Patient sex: M
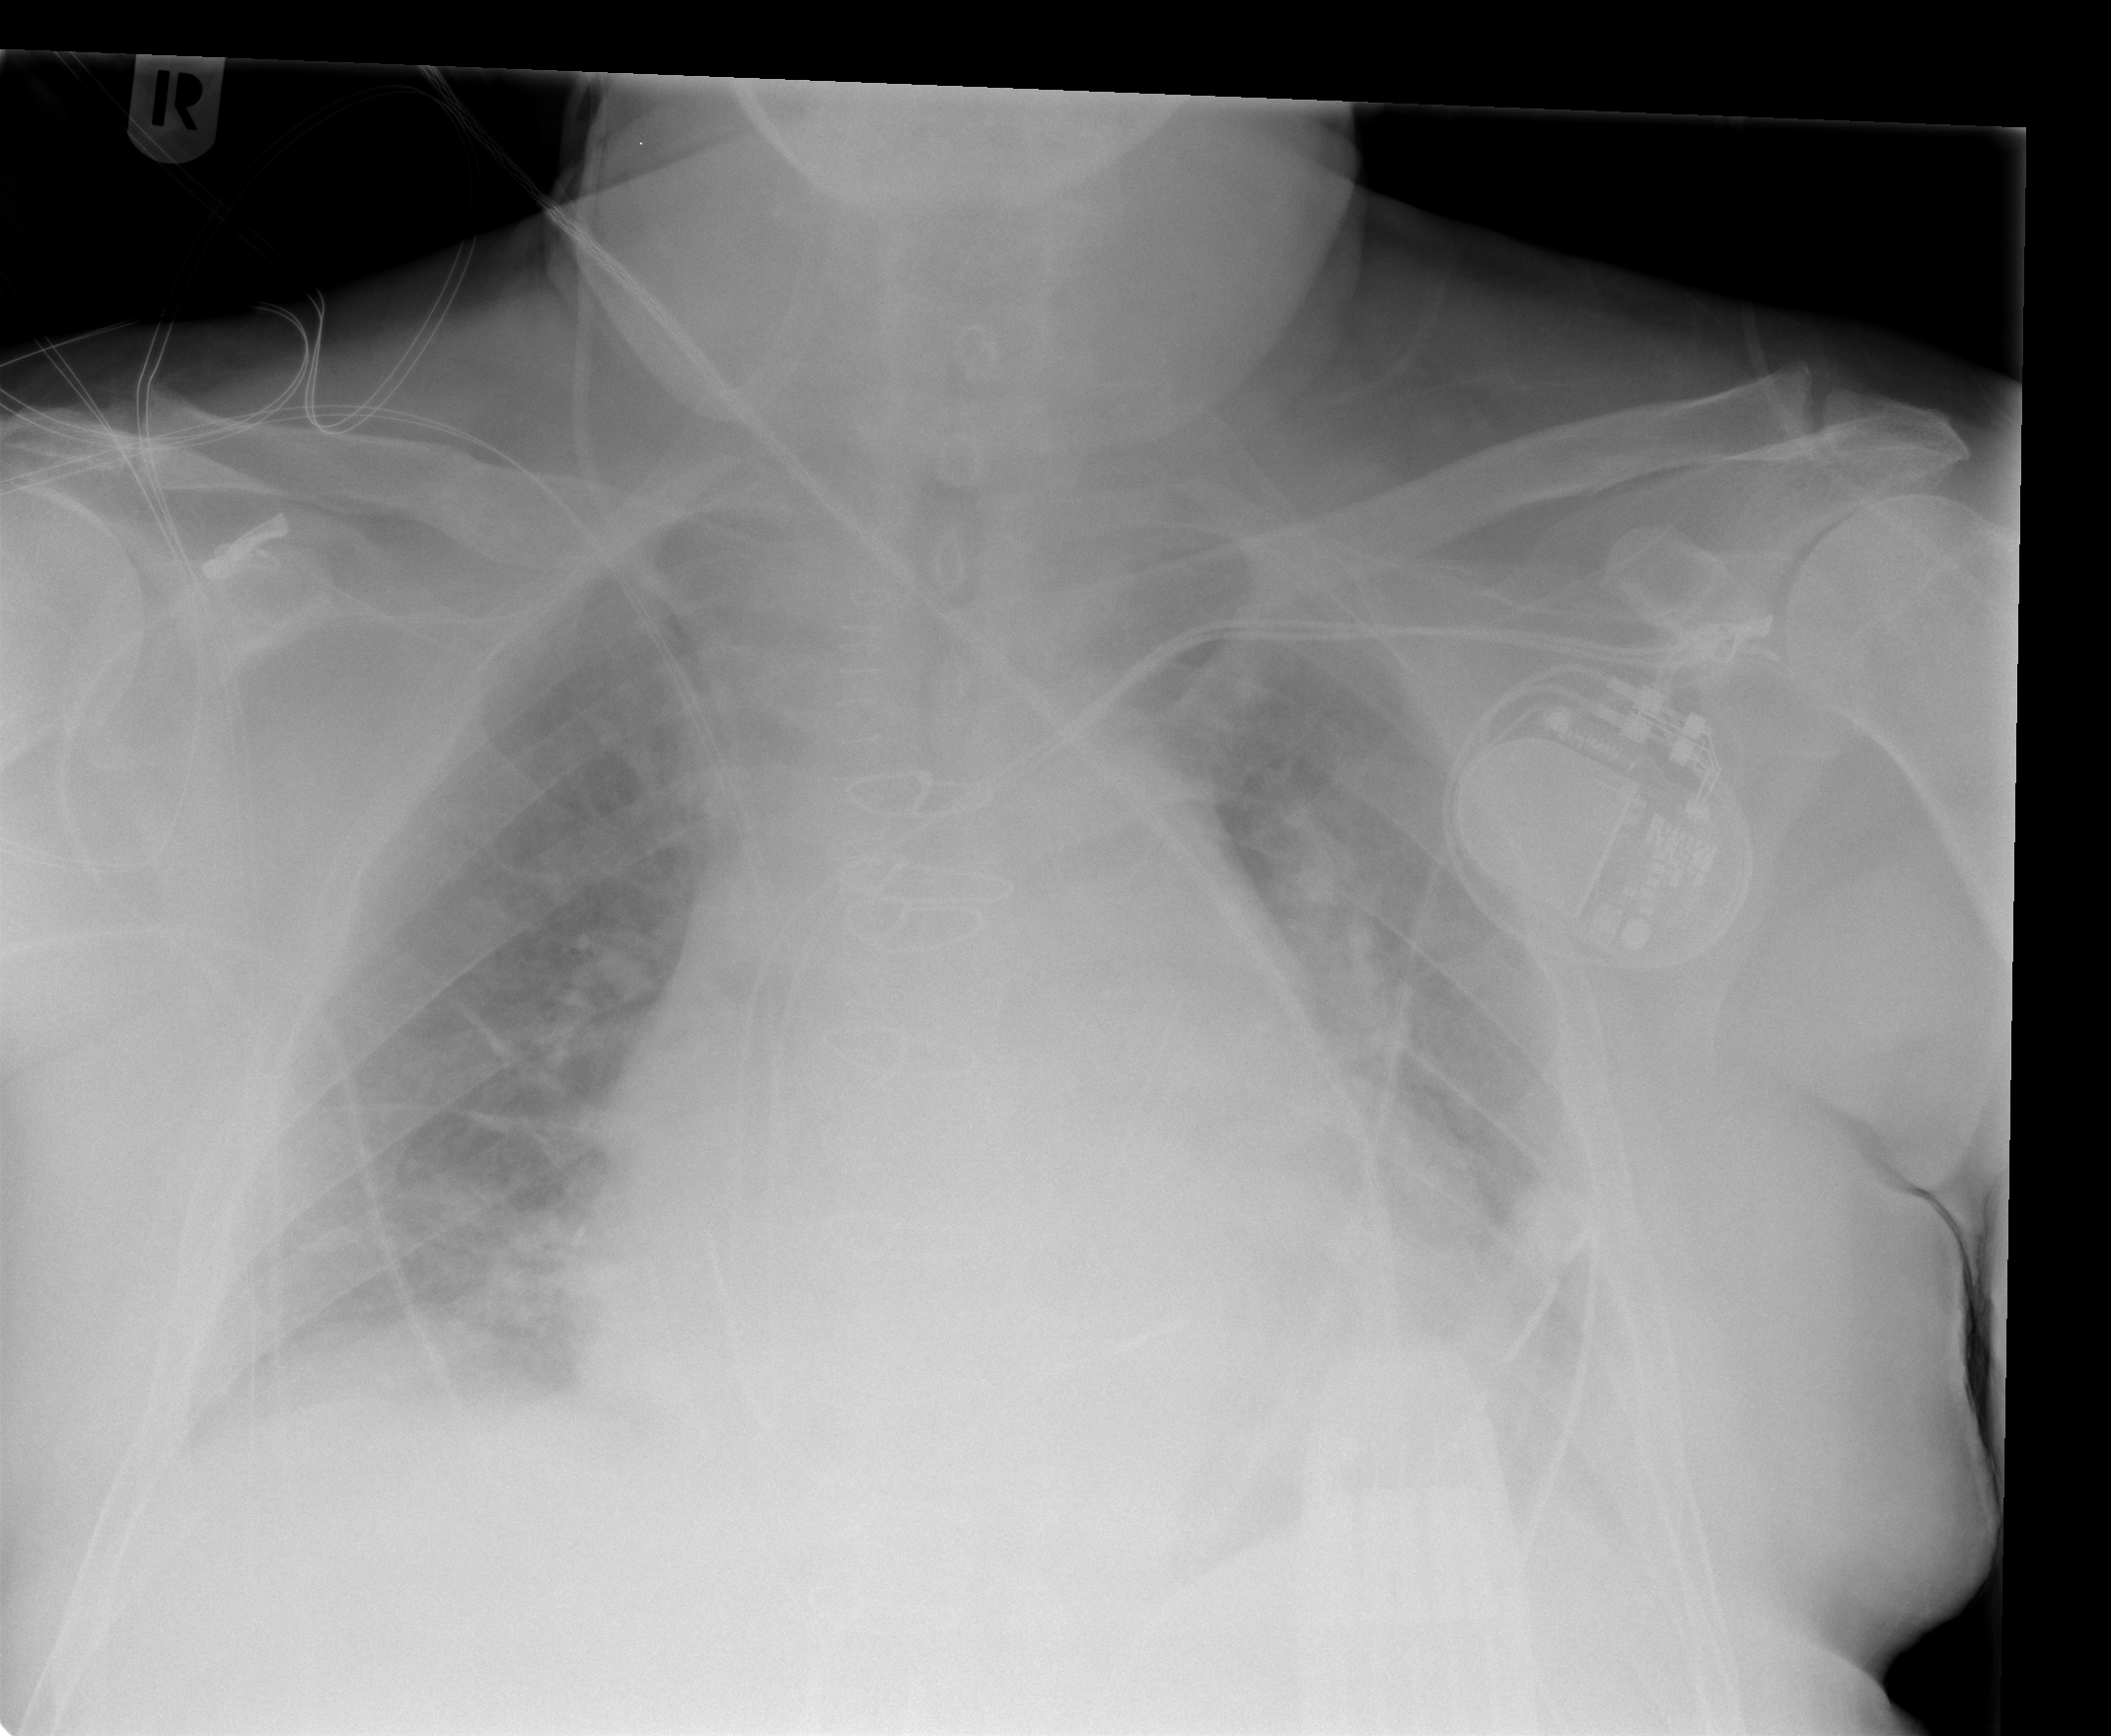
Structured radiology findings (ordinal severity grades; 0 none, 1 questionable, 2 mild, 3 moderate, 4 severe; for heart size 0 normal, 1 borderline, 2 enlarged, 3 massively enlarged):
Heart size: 2
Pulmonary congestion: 2
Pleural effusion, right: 2
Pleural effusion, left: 2
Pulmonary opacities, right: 2
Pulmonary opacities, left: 2
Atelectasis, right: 2
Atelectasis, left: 2